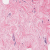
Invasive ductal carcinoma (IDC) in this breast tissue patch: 0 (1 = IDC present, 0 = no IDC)